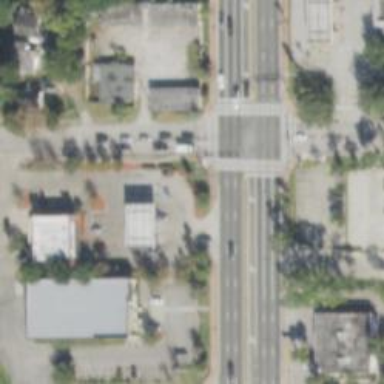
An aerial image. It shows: Left sidewalk along asphalt tertiary road.